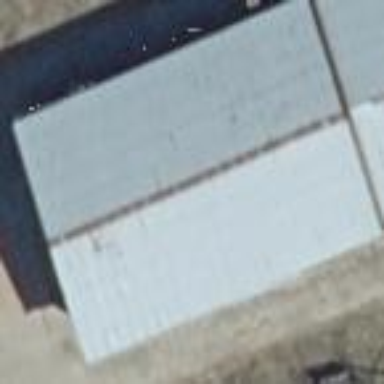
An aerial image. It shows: Industrial building.